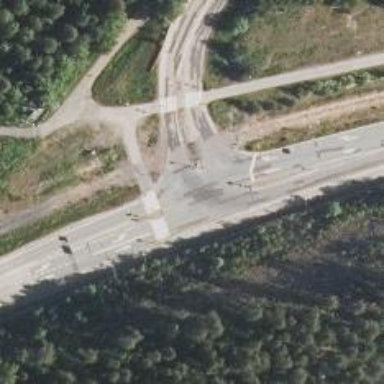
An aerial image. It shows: Asphalt cycleway.